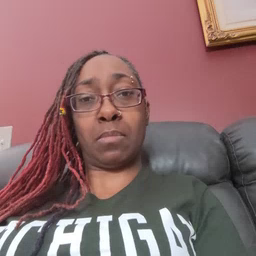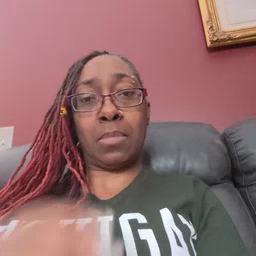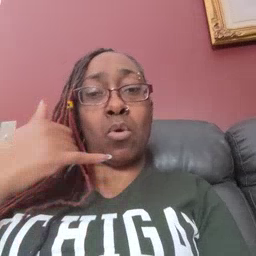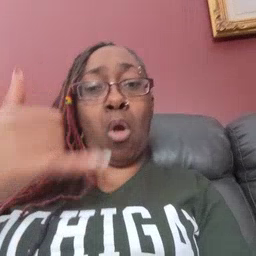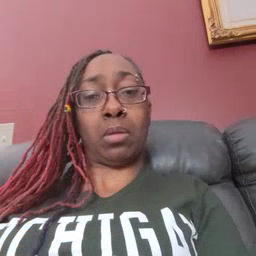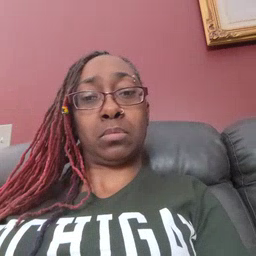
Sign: callonphone